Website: home-depot
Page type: review-order
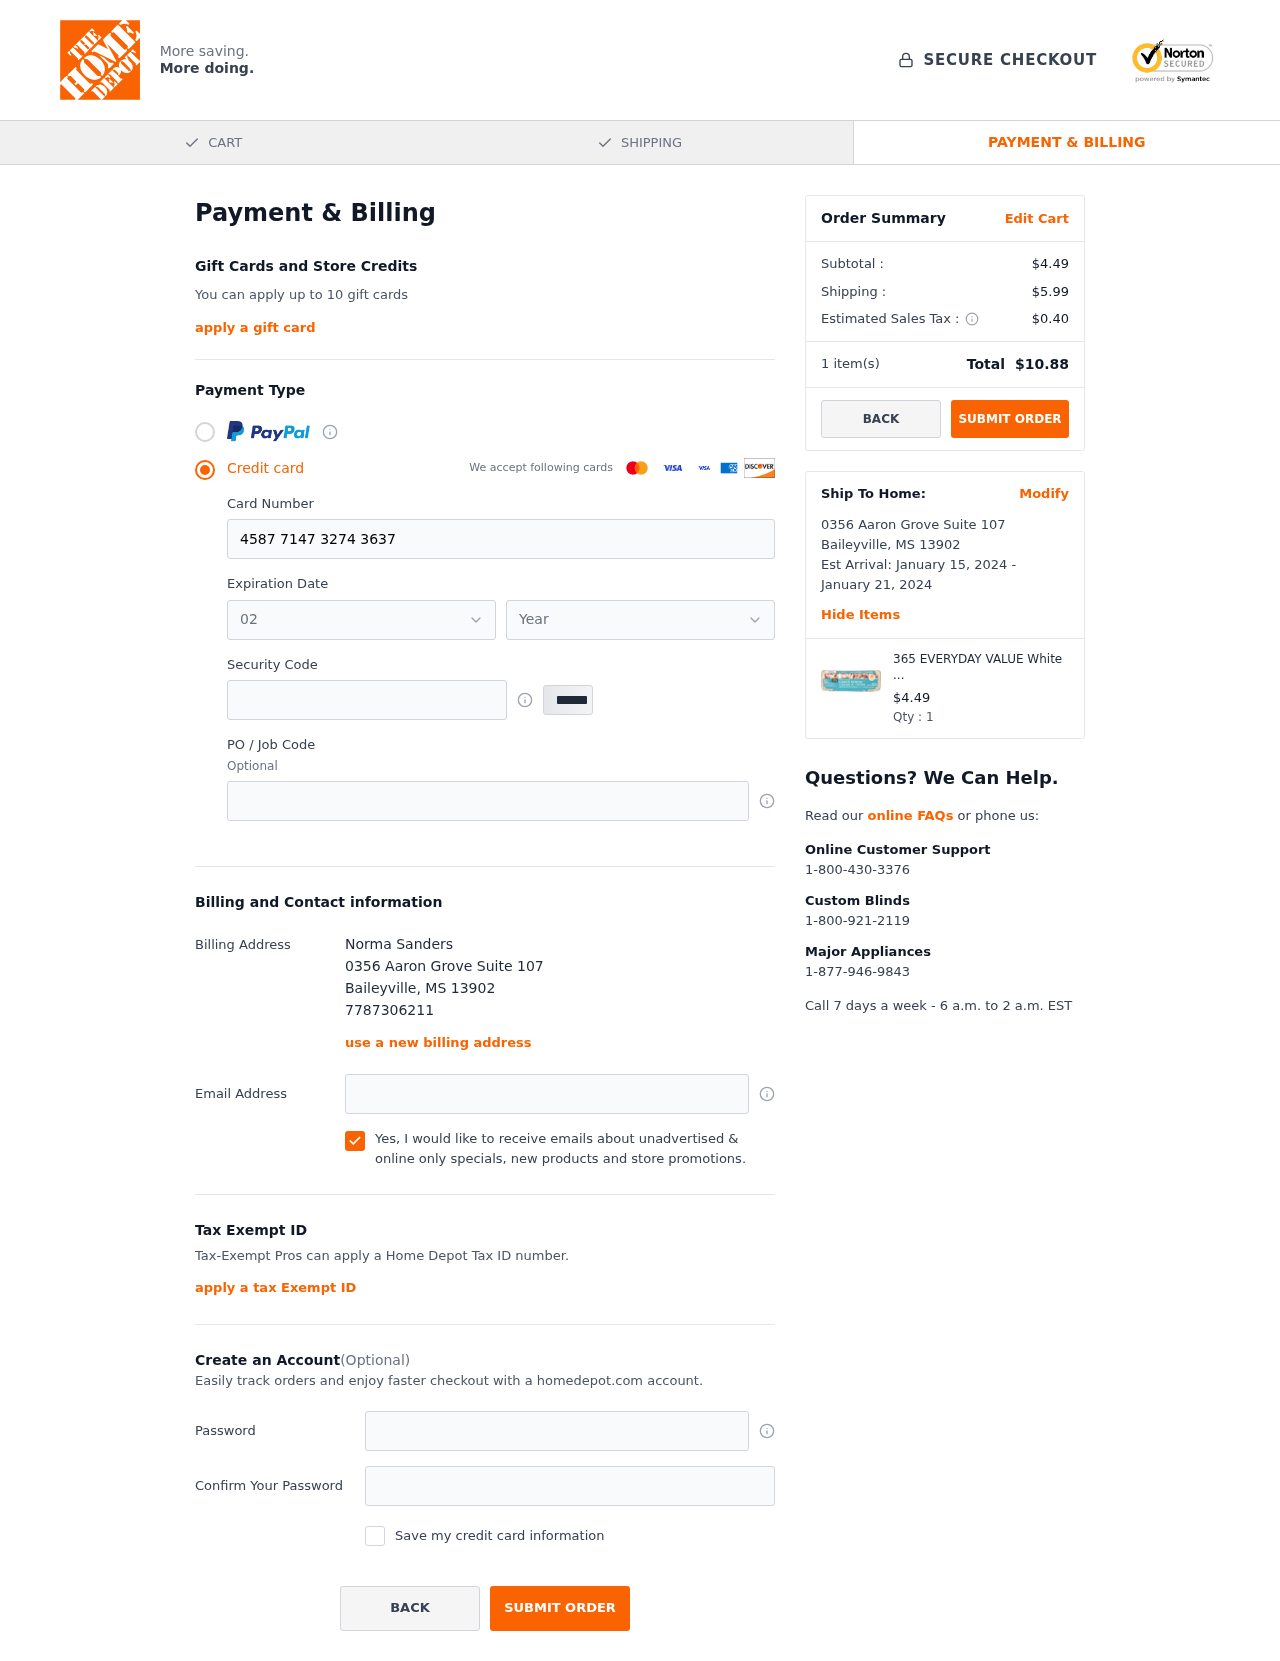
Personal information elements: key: PII_CARD_EXPIRY_MONTH
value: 02
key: PII_CARD_EXPIRY_YEAR
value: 29
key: PII_CITY
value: Baileyville
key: PII_FULLNAME
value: Norma Sanders
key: PII_PHONE
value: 7787306211
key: PII_POSTCODE
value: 13902
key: PII_STATE_ABBR
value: MS
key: PII_STREET
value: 0356 Aaron Grove Suite 107
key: PII_CARD_NUMBER
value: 4587 7147 3274 3637
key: PII_CARD_CVV
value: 351
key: PII_JOB_CODE
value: J420459
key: PII_EMAIL
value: nsanders@yahoo.com
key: PII_POSTCODE_FULL
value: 13902
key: PII_POSTCODE_NUMERIC
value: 13902
Product elements: key: PRODUCT1_NAME
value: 365 EVERYDAY VALUE White Large Grade A Eggs, 12 CT
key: PRODUCT1_PRICE
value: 4.49
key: PRODUCT1_QUANTITY
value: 1
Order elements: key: ORDER_SUBTOTAL
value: $4.49
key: ORDER_SHIPPING_COST
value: $5.99
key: ORDER_TAX
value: $0.40
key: ORDER_NUM_ITEMS
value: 1
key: ORDER_TOTAL
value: $10.88
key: ORDER_SHIPPING_DATE
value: January 15, 2024
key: ORDER_DELIVERY_DATE
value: January 21, 2024